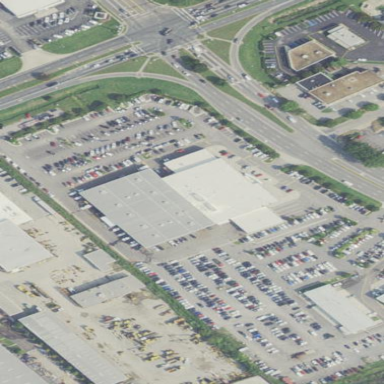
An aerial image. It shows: Building housing car shop.